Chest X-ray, PA view. Patient: 62 years old, sex M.
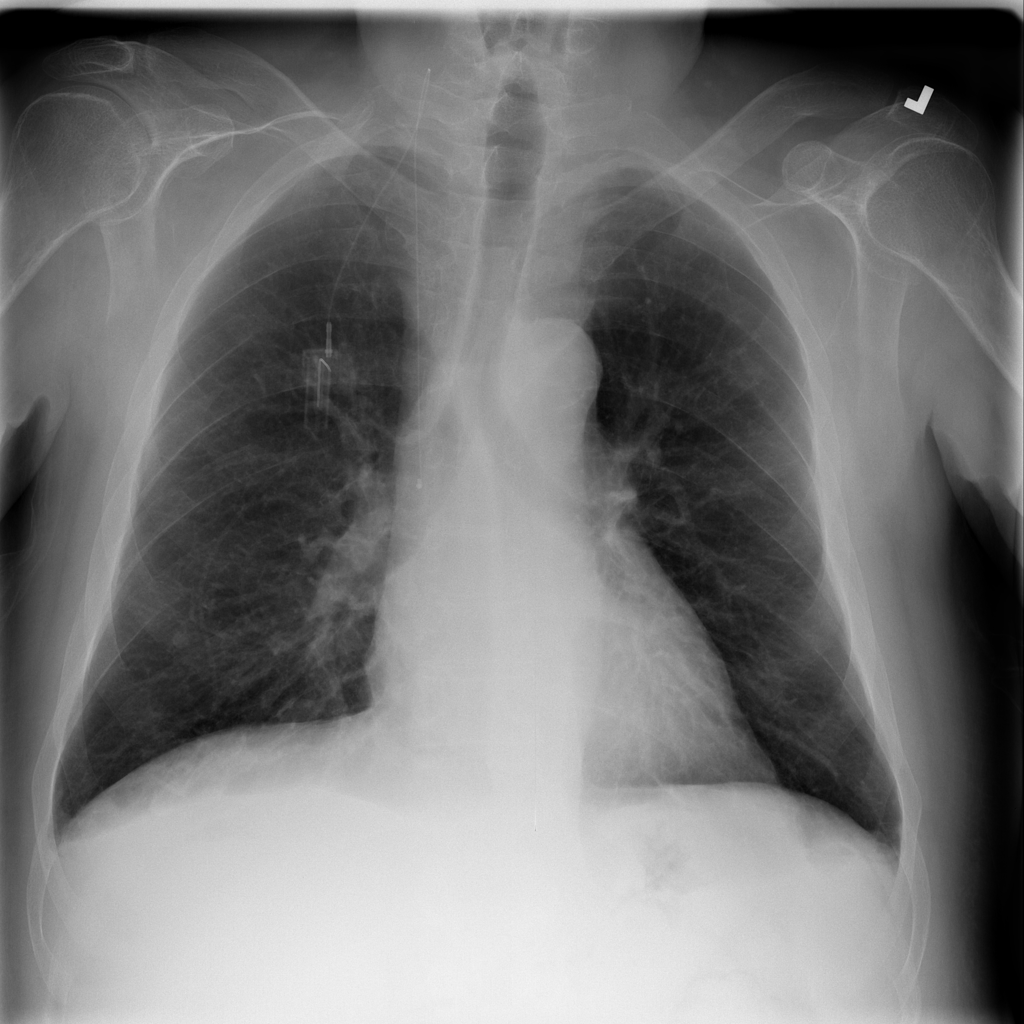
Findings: No Finding